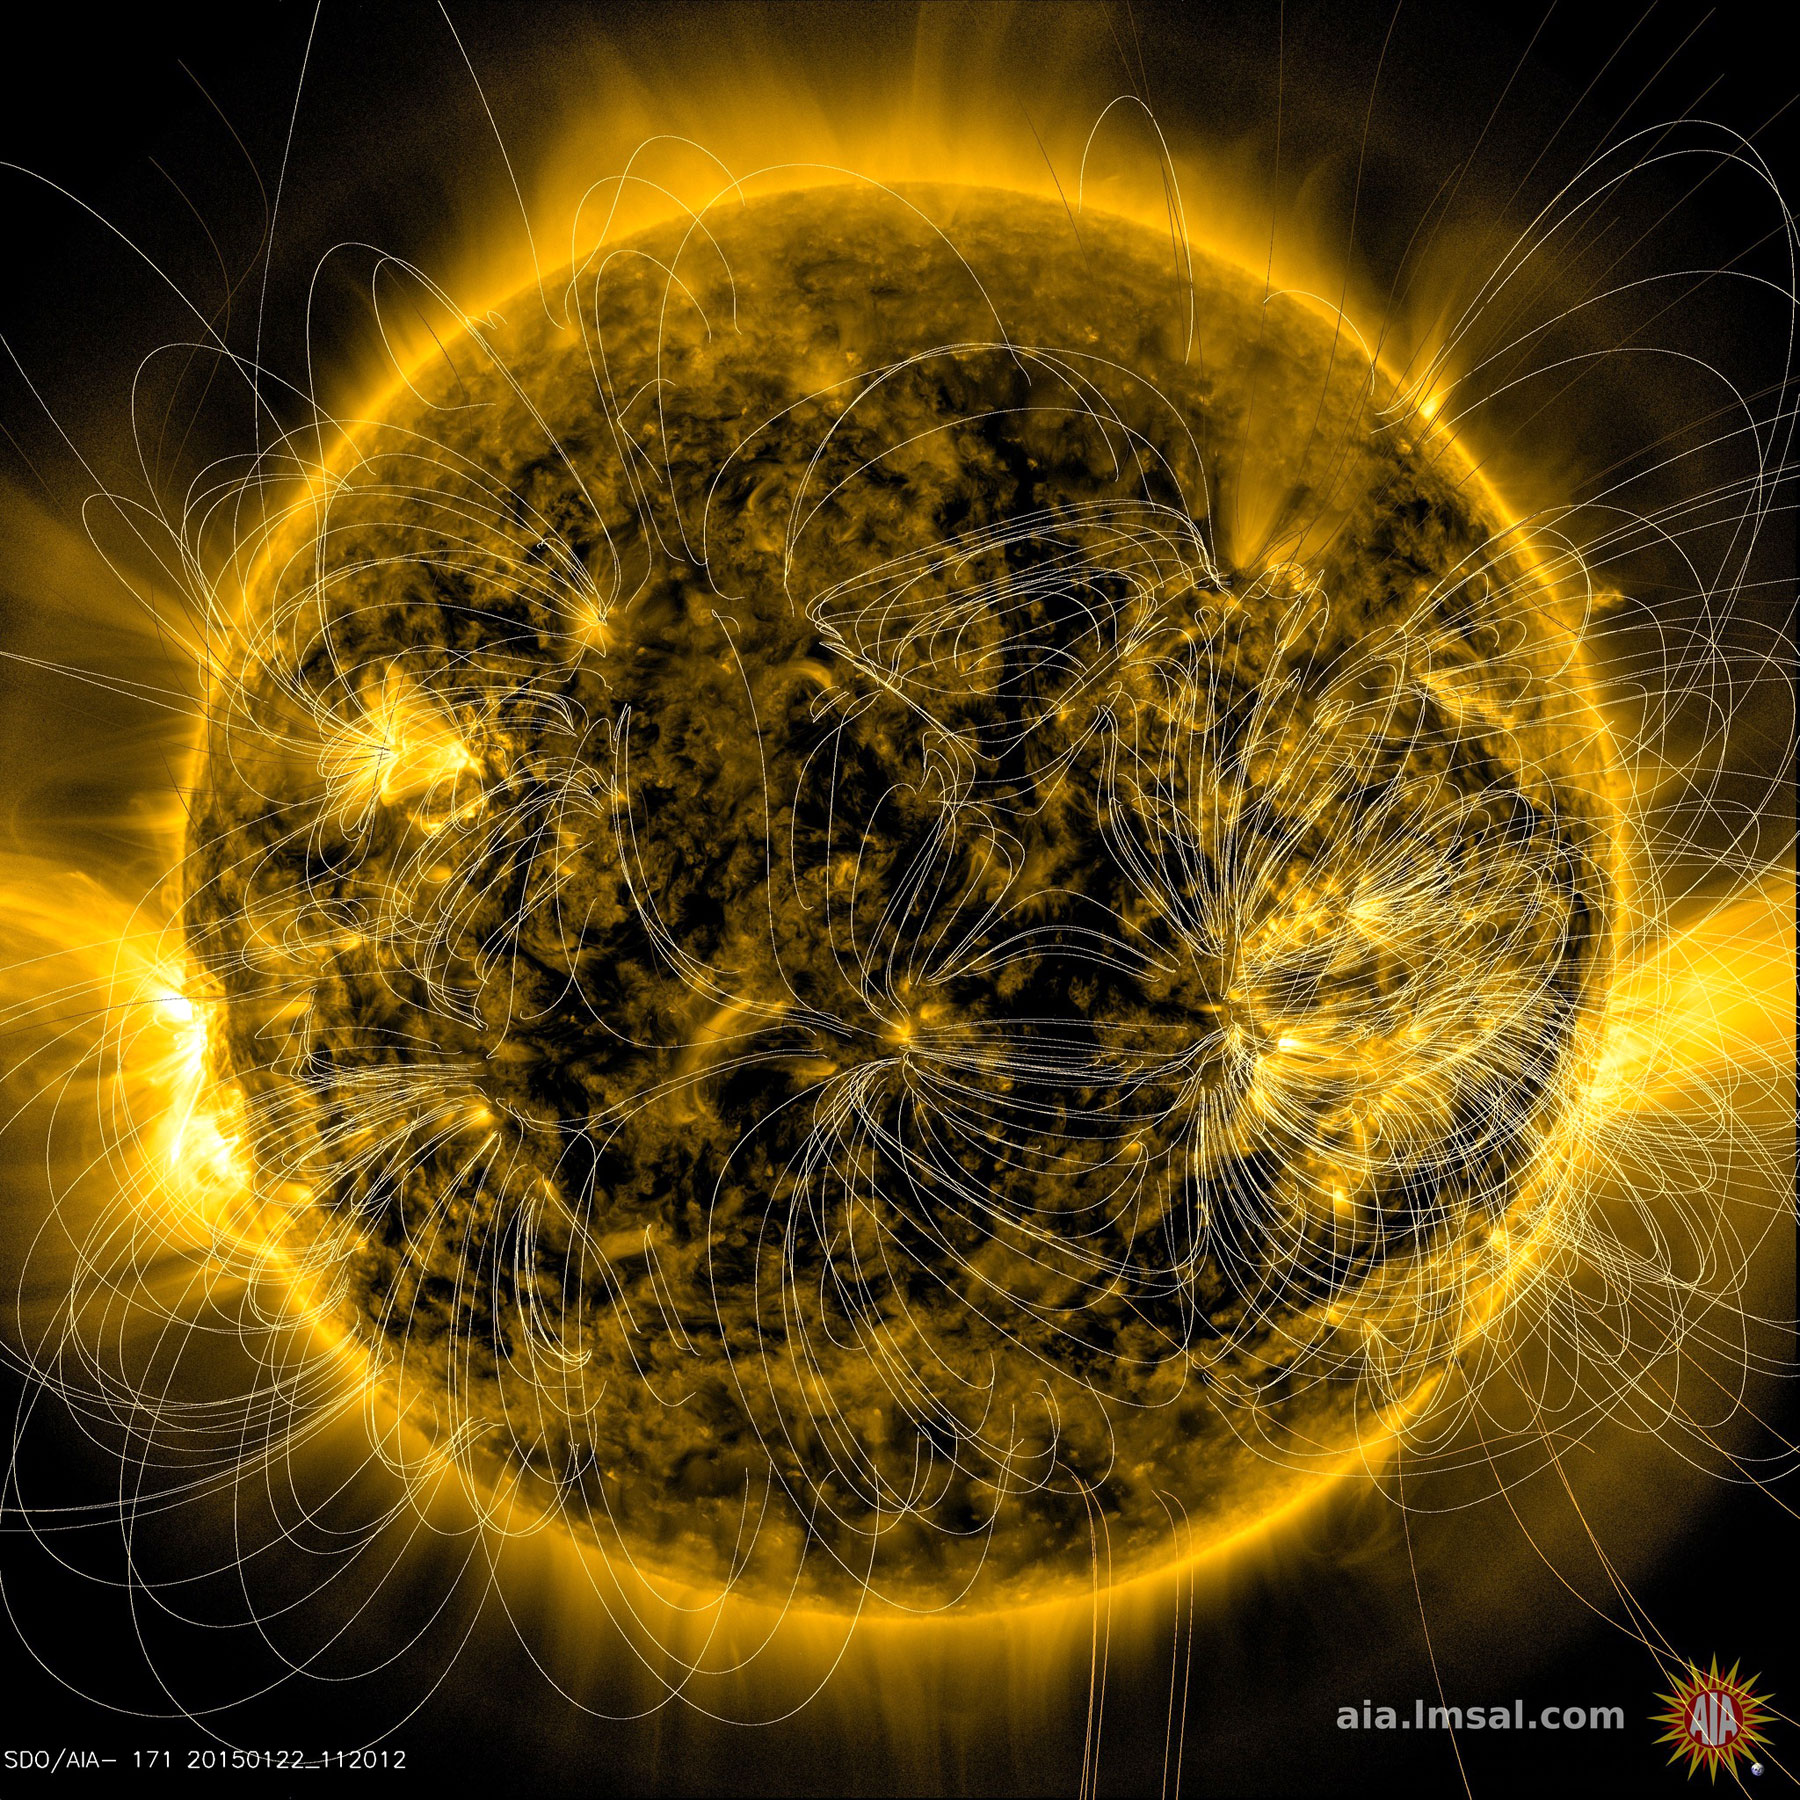
Magnetic Field Lines on the Sun Magnetic Field Lines on the Sun, sun, nasa, sdo, nasagoddard